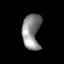
Tissue: skin
Cell type: Others
Senescence score: 0.2407
Nuclear area (px): 622
Mean DAPI intensity: 139.505